七年级 · 度量几何学
(本小题 8.0 分)

如图, 一个碗的高度为 $7 \mathrm{~cm}$, 两个碗摞在一起后高度为 $7.8 \mathrm{~cm}$.

(1)写出 $n$ 个碗摞在一起的高度.

(2)求8 个碗摞在一起的高度.

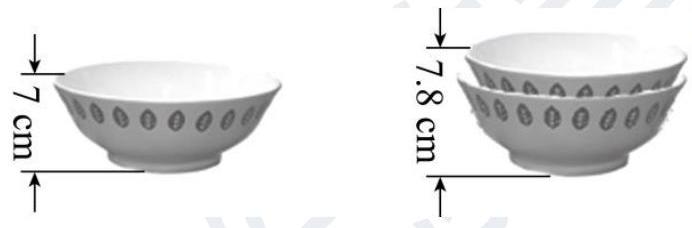
答案: 解: (1)每个盘子的高度是
解析: $